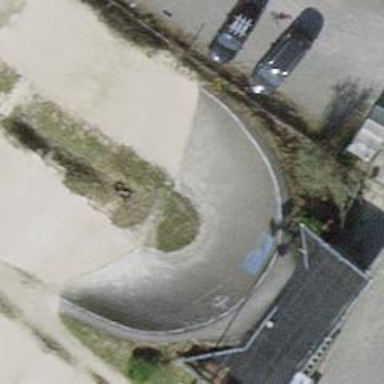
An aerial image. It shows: BMX track for leisure land activities.